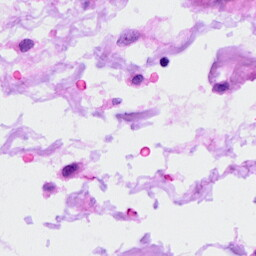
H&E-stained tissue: Ovarian